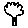
Label: tree